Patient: sex M, age 60
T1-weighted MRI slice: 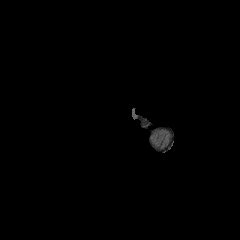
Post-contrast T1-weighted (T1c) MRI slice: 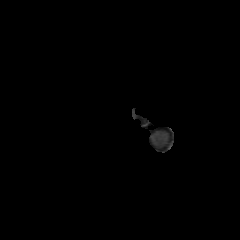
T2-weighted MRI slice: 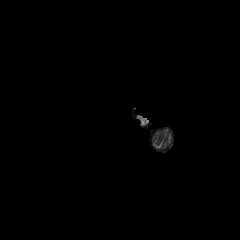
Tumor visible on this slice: no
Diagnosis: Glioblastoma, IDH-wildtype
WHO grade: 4